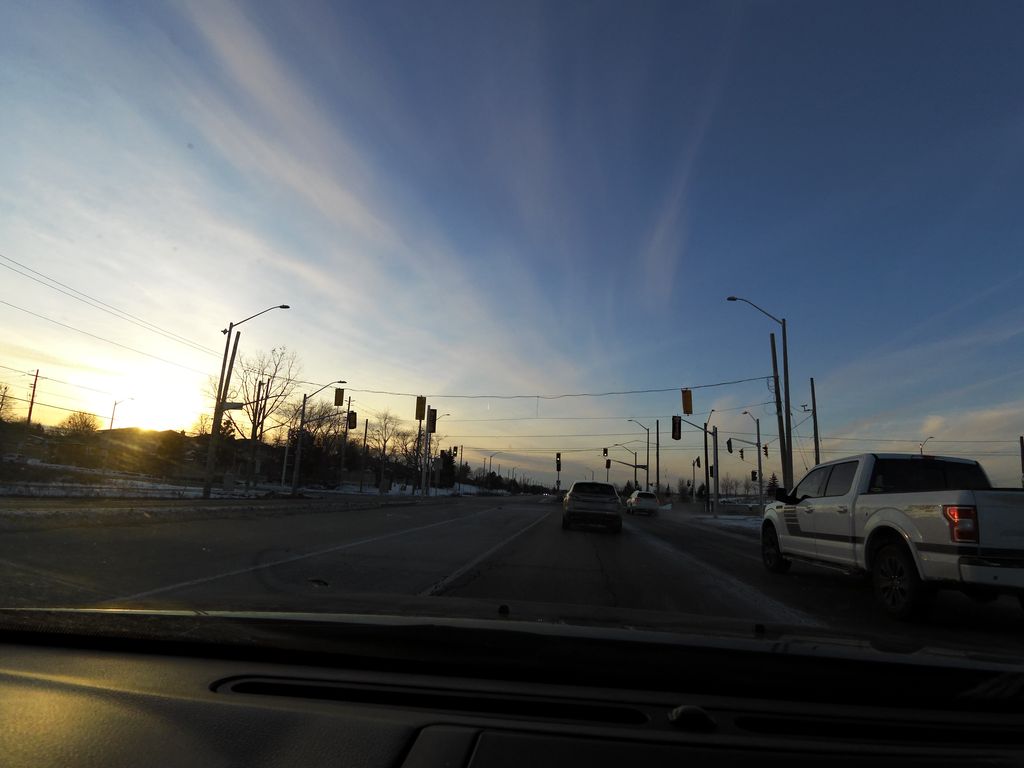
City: hamilton